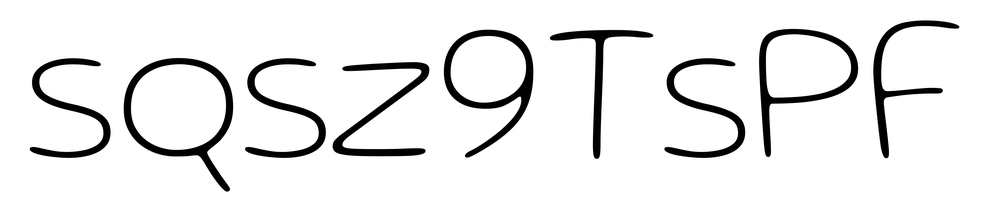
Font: Gluten_Thin